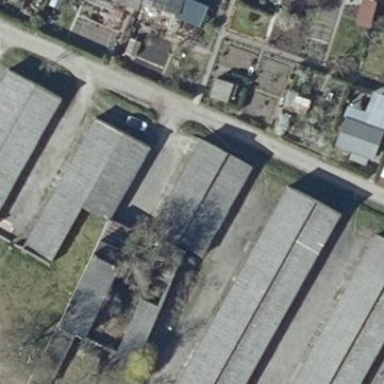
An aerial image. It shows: Group of garages.